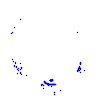
Particle: pion